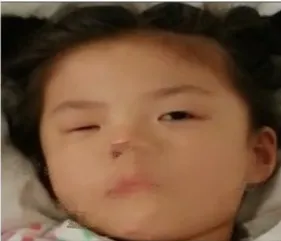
Female patient at the age of 5 years old presenting with facial dysmorphic signs including apparent asymmetry hypoplasia of eyes.
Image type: medical_photograph (oral_photograph)